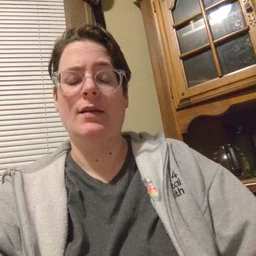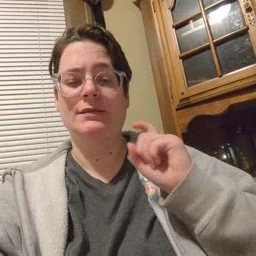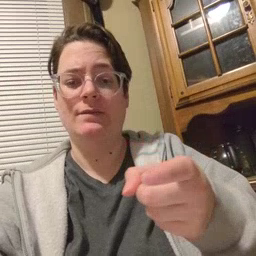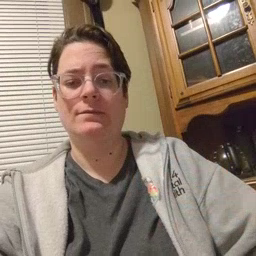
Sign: give